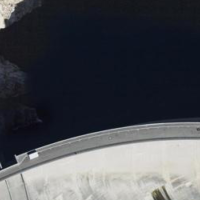
EUNIS habitat code: 14
Species observed at this site:
Turdus philomelos